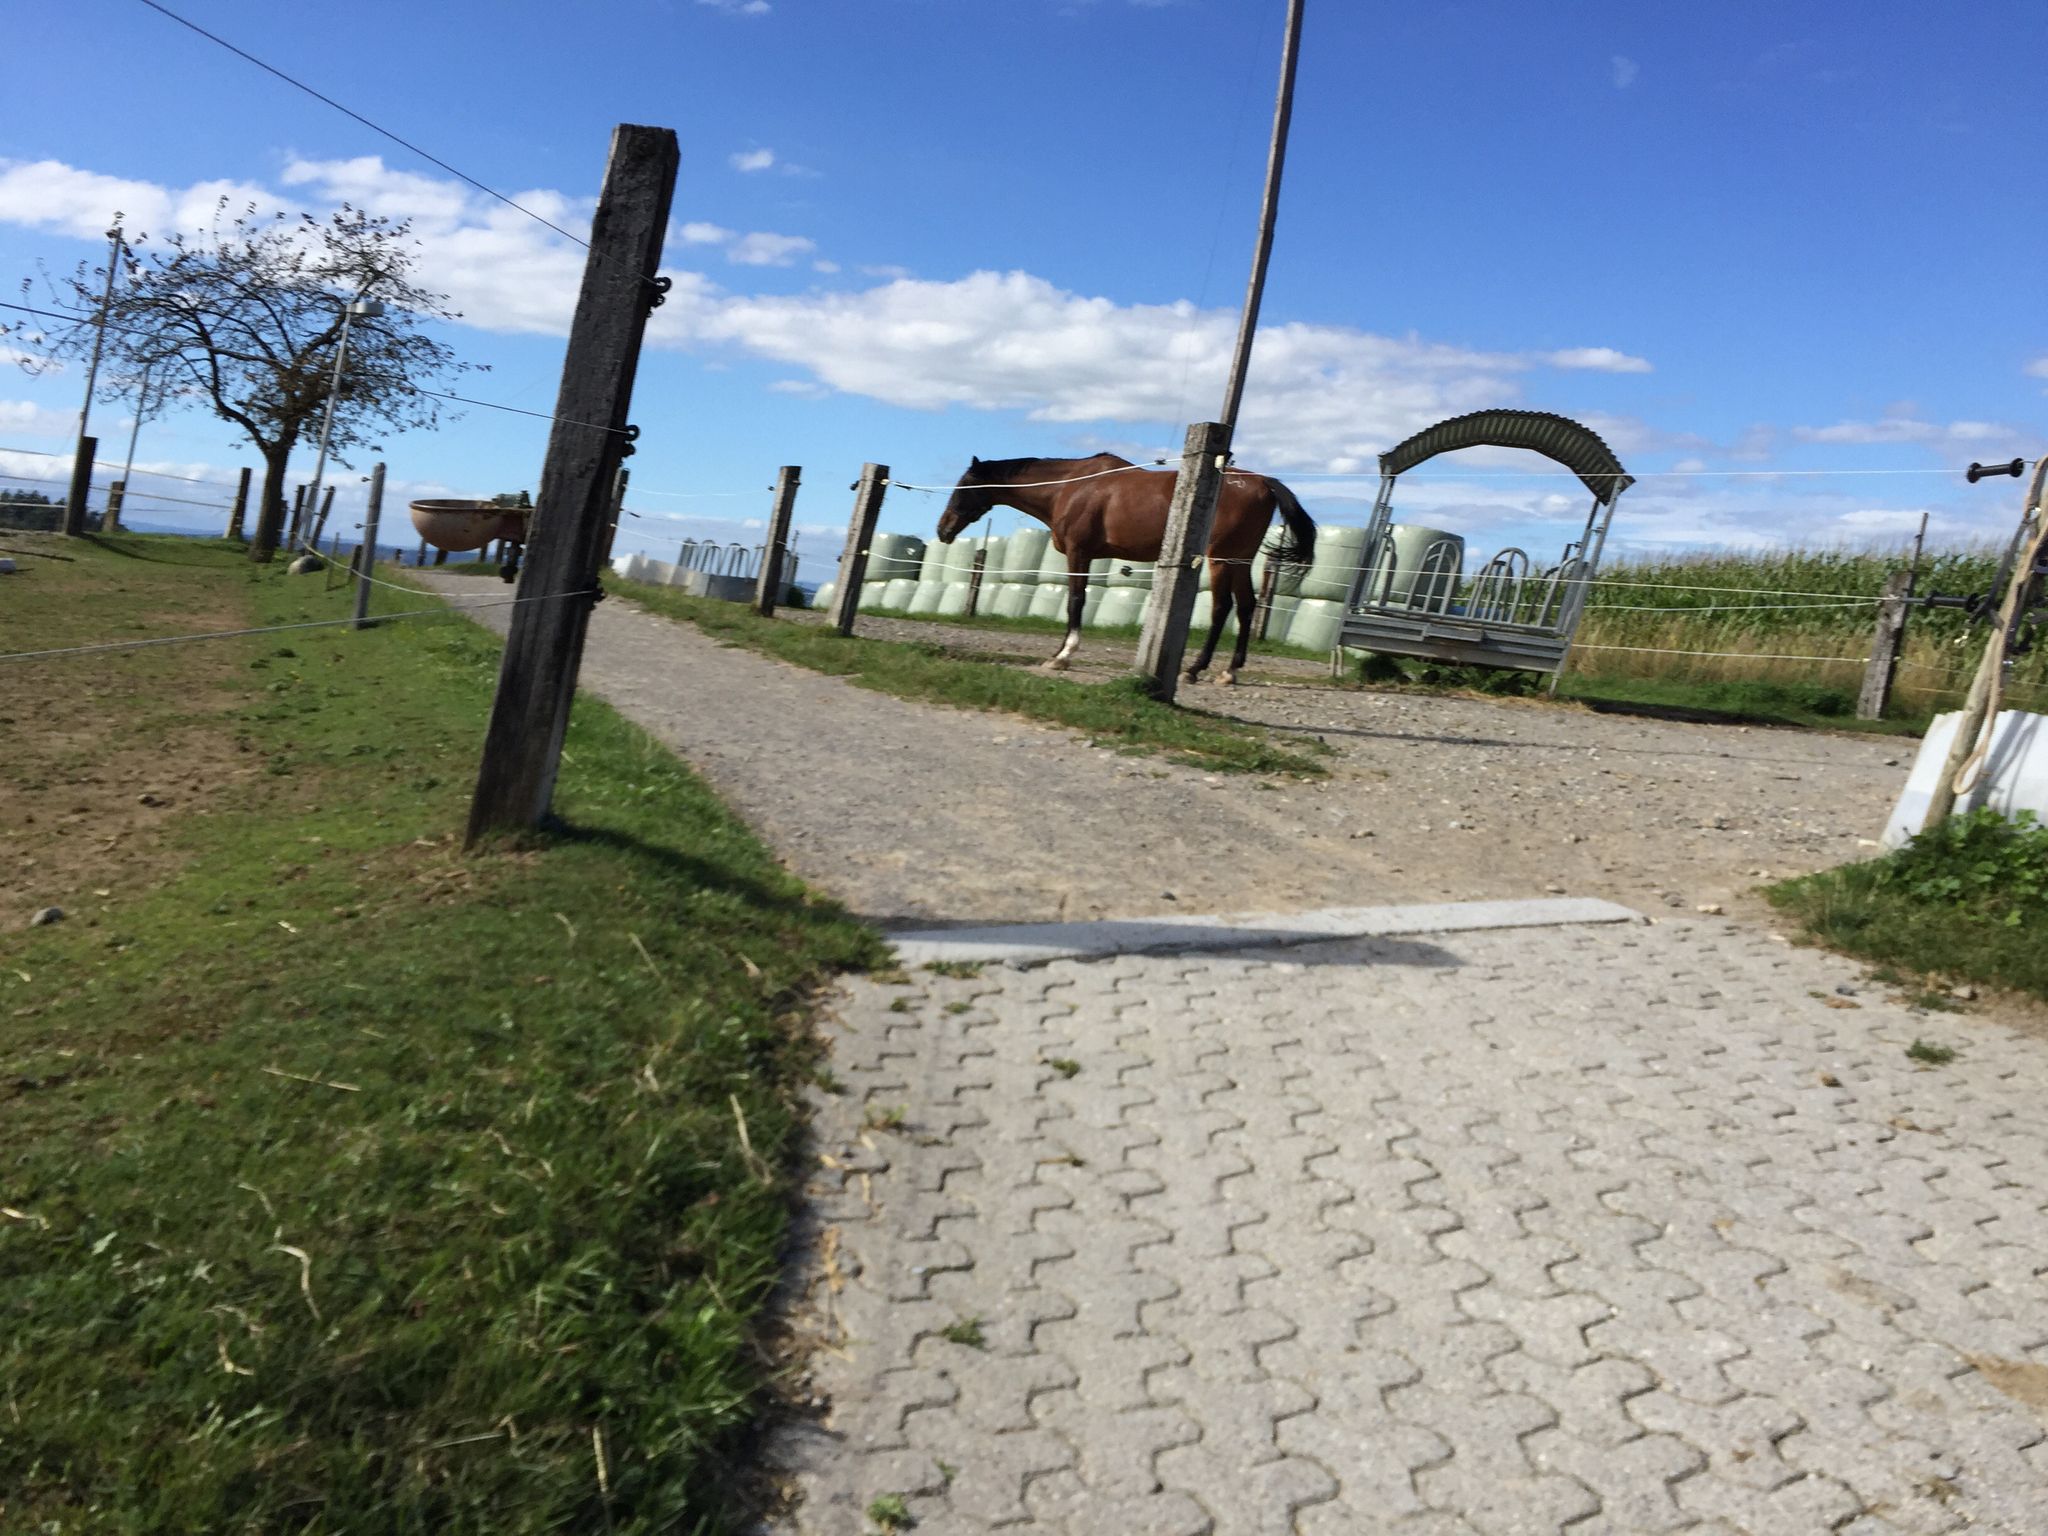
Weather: clear
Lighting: day
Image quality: good
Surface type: walking surface
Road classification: steps, service, path
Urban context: urban centre
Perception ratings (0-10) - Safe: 4.62, Lively: 5.36, Beautiful: 7.5, Boring: 6.6, Depressing: 4.46, Wealthy: 2.11